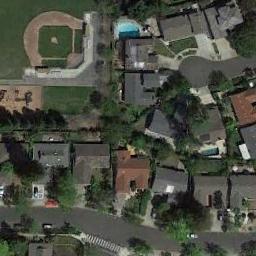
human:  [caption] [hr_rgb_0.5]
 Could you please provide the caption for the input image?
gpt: There is a trail leading to this baseball field .

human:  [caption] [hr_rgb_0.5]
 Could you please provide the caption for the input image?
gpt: A baseball diamond is surrounded by many buildings and trees .

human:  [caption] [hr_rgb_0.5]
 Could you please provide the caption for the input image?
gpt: A baseball diamond on the lawn and the medium residential area beside .

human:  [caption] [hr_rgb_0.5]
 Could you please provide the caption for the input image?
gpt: There is a baseball diamond in the grass surrounded by the houses and forests .

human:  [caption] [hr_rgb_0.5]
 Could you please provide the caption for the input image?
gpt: Many buildings of different colors and shapes are beside the baseball diamond .